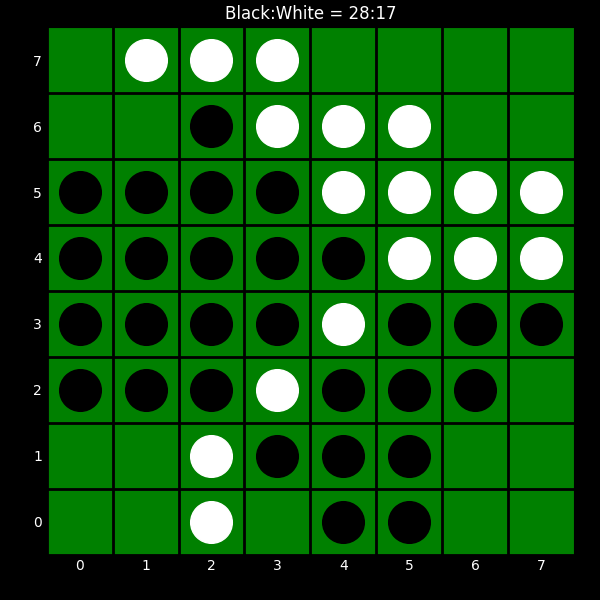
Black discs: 28
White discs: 17